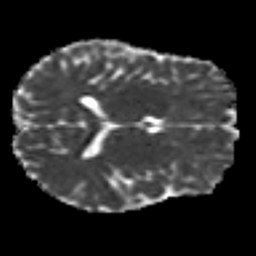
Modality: MD
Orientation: axial
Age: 22
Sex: female
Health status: healthy
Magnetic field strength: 3 T
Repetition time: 8.4 s
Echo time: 0.0926 s